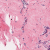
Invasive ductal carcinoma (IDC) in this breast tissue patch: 1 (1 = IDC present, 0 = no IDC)